Question: I have the following munin-generated graph of nginx requests:

What does the 'm' in the y-axis mean?
The nginx munin plugin at /usr/share/munin/plugins/nginx_request is extracting:
'''
if ($response->content =~ /^\s+(\d+)\s+(\d+)\s+(\d+)/m) {
print "request.value $3
";
'''
Which means it is taking the third component of <URL>, which appears to be the total accumulated request count. Here is an example execution from this same server:
'''
$ curl http://127.0.0.1/nginx_status
Active connections: 1
server accepts handled requests
2936 2936 4205
Reading: 0 Writing: 1 Waiting: 0
'''
The munin nginx plugin is passing the following to rrdtool:
'''
print "graph_title Nginx requests
";
print "graph_args --base 1000
";
print "graph_category nginx
";
print "graph_vlabel Request per second
";
print "request.label req/sec
";
print "request.type DERIVE
";
print "request.min 0
";
print "request.label requests port $port
";
print "request.draw LINE2
";
'''
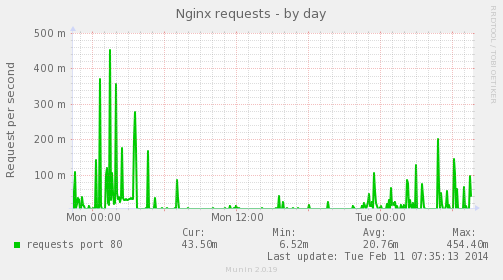
Answer: The 'm' is the 'milli' prefix for the units. So, 400 m means 0.400.
By default, RRDTool uses the SI prefixes -- 2000 is shown as 2k, 0.01 is shown as 10m and so on. This isn't normally an issue except when there are no units or the thing being measured doesnt make sense in fractional parts.
The way to stop this behaviour is to not use the %s in the GPRINT (this fixes the legend), and to use the --units-exponent=0 option (this fixes the Y-axis). I don't know that it is possible to make munin do this, though. You might be able to modify the plugin to add '--units-exponent 0' to the graph_args though.